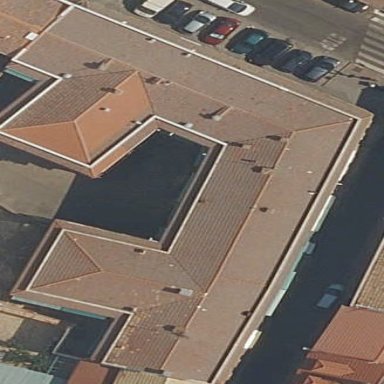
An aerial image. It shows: Residential building.